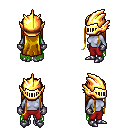
a pixel art fantasy rpg character, female body template, dark elf, purple skin, green tattered cape, red pants, blonde extra-long hairstyle, gold helm, metal gloves, metal boots, four views (front, back, left, right), 2x2 character sprite sheet, small pixel art, hard edges, no anti-aliasing